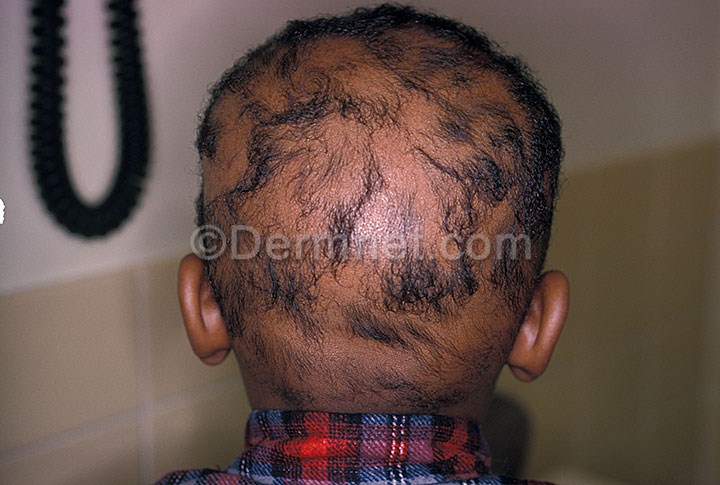
Disease: Nail Fungus and other Nail Disease